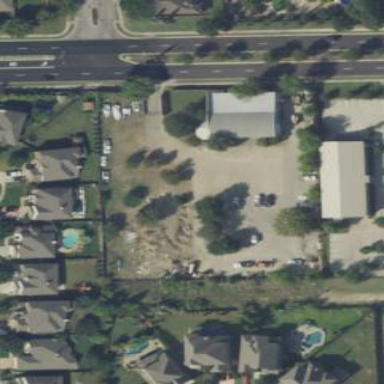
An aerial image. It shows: Paved parking area.